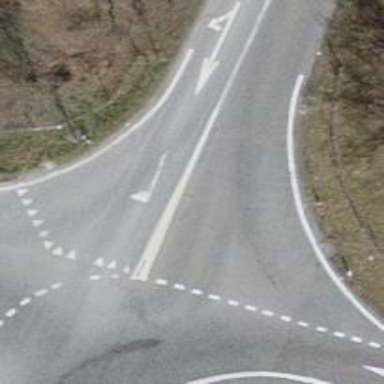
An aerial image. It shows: Road with "give way" sign.